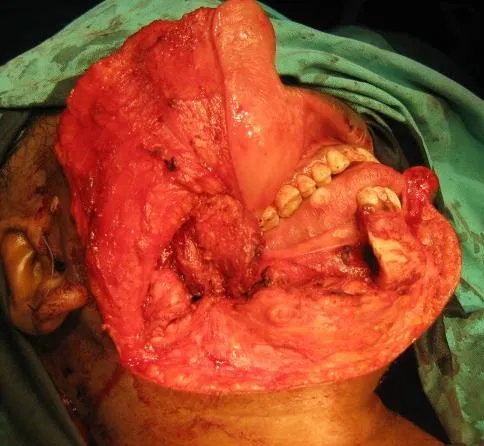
Resection complete.
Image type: medical_photograph (other_medical_photograph)